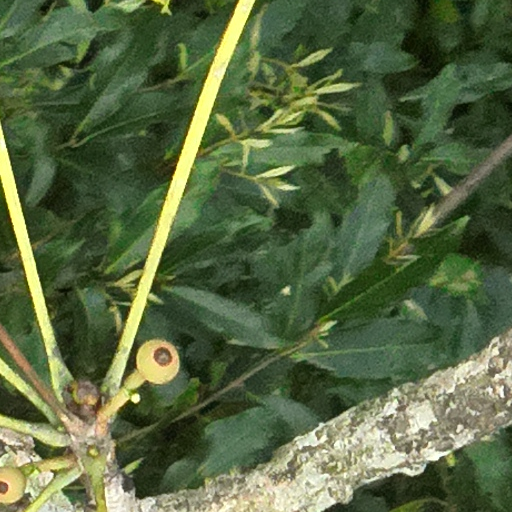
Species: Pseudobombax septenatum
GBIF accepted scientific name: Pseudobombax septenatum
Crown area (m\u00b2): 279.687